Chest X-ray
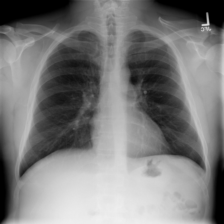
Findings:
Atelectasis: negative
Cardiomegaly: negative
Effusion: negative
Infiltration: negative
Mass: negative
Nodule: negative
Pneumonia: negative
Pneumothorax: negative
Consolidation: negative
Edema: negative
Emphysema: negative
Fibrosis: negative
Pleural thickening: negative
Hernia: negative